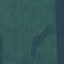
Land use / land cover: AnnualCrop